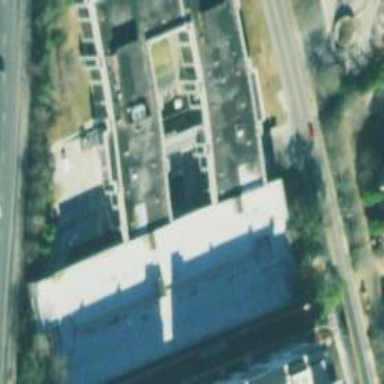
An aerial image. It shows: Clinic.